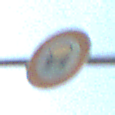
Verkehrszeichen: VerbotFahrzeugeWassergefaehrdenderLadung
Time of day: MorningAfternoon
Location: Outdoor (Suburban)
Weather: PartlyCloudy
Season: NotSpecified
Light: Natural